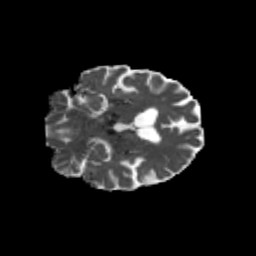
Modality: MD
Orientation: coronal
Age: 75
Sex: male
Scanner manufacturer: siemens
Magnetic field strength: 3 T
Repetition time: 4.71 s
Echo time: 0.0906 s